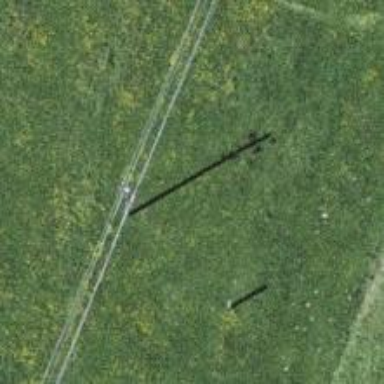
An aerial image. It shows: Power pole.